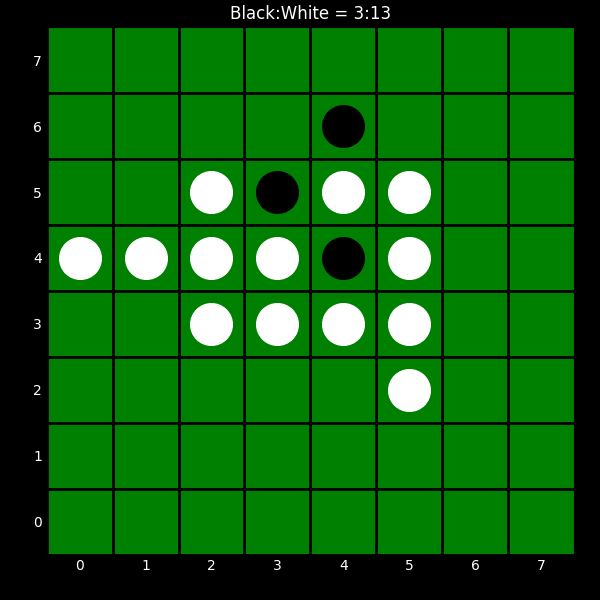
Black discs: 3
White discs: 13